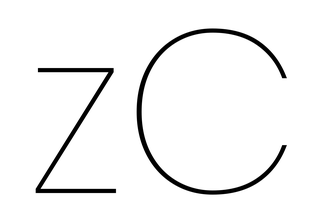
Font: Poppins-Thin